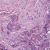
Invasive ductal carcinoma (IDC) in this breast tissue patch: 1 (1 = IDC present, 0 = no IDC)